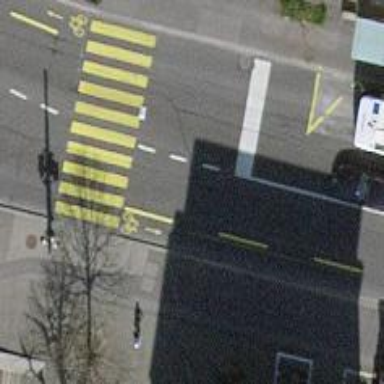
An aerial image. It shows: Road with traffic signals.